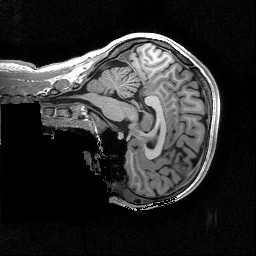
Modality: T1w
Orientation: sagittal